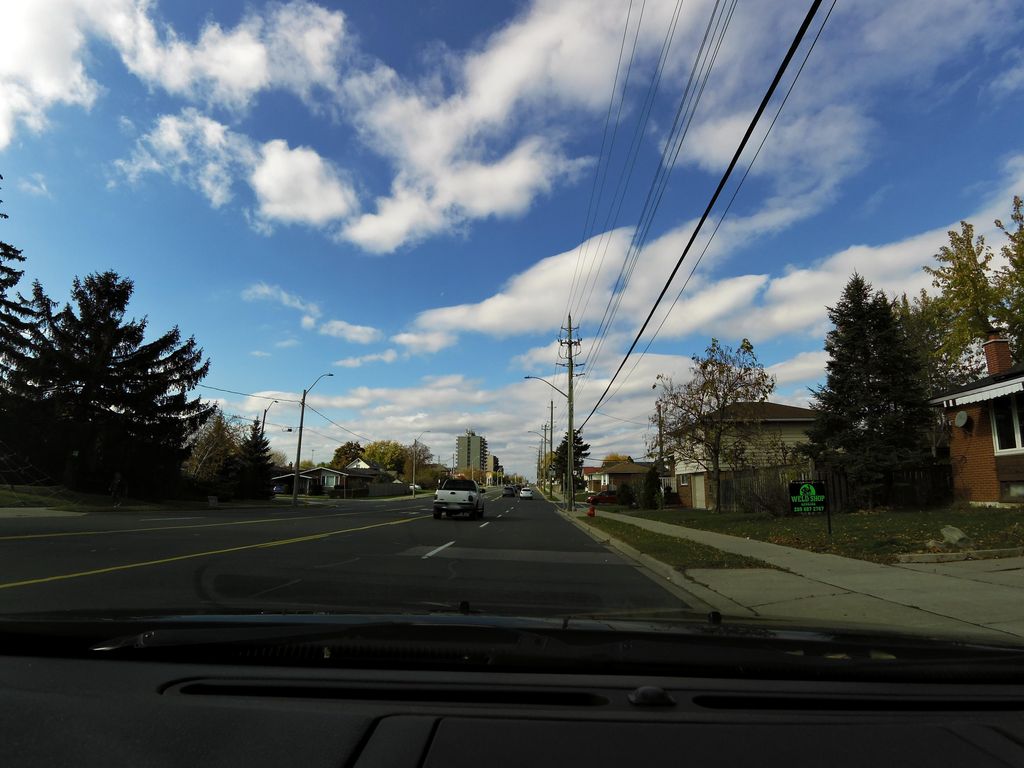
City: hamilton